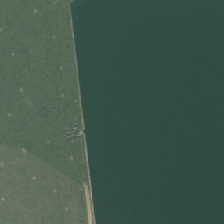
Land cover: lake_pond